Field crop: maize
Growth stage: 2
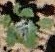
Species: chenopodium